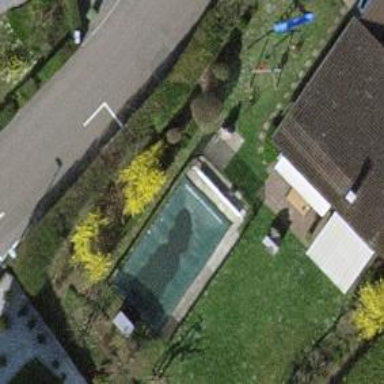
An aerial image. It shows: Swimming pool located in leisure land.